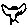
Label: bird